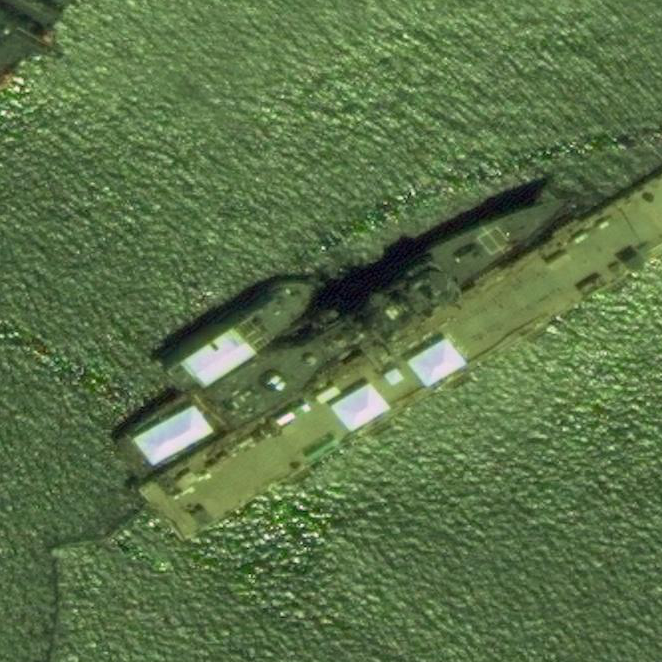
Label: cruiser